Question: The following is my query where I need to get the 'parentid' and 'id' aliases of specific items categories. However, I currently can only get the id instead of the alias.
The issue which I have is how to get both 'parentid' alias and 'id' alias with the results. For example, if an item has an id of 2099 and a parent id of 5, I want to get the alias of the matching id and the parent id alias of that matching id.
Here is my code:
'''
SELECT a.string, b.id, b.alias ,c.title, c.alias as calias, c.parent_id as pid
FROM tbl_fields a, tbl__content b ,tbl_categories c
WHERE a.fields_id='75' AND a.value_string = 'steel' AND a.content_id = b.id AND b.categories_id = c.id
'''
My table structure is:

The results which I want are:
'''
City hotel - hotel - appartment
Luxury Hotel - hotel - apartment
'''
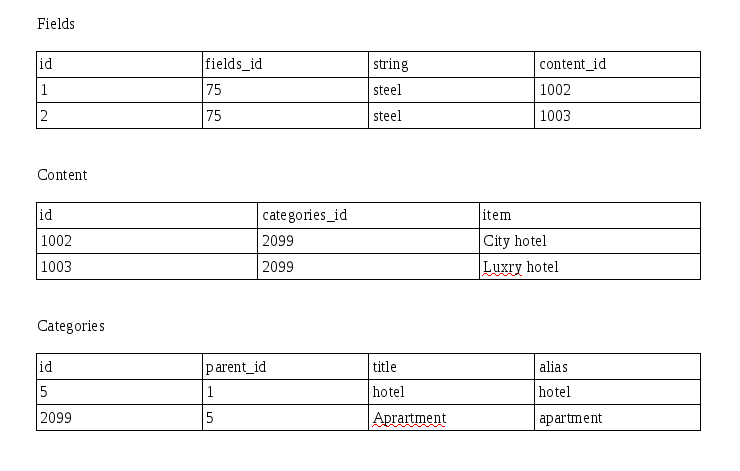
Answer: As it is just one hierarchy level up you want to see (i.e. no recursion), all you have to do is join the categories table twice:
'''
select content.item, cat_parent.alias, cat_self.alias
from content
join categories cat_self on cat_self.id = content.categories_id
join categories cat_parent on cat_parent.id = cat_self.parent_id
where content.id in
(
select content_id
from fields
where fields_id = 75
);
'''